Field crop: tomato
Growth stage: 1
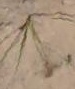
Species: cyperus